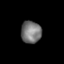
Tissue: lung
Cell type: Others
Senescence score: 0.2364
Nuclear area (px): 443
Mean DAPI intensity: 118.404